Interaction volume radius: 5 \u00c5
Interaction volume height: 30 \u00c5
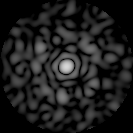
Disorder parameter: 0.8596